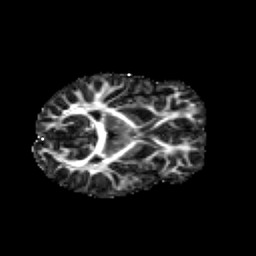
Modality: FA
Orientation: axial
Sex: male
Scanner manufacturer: siemens
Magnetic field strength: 3 T
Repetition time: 5 s
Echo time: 0.071 s